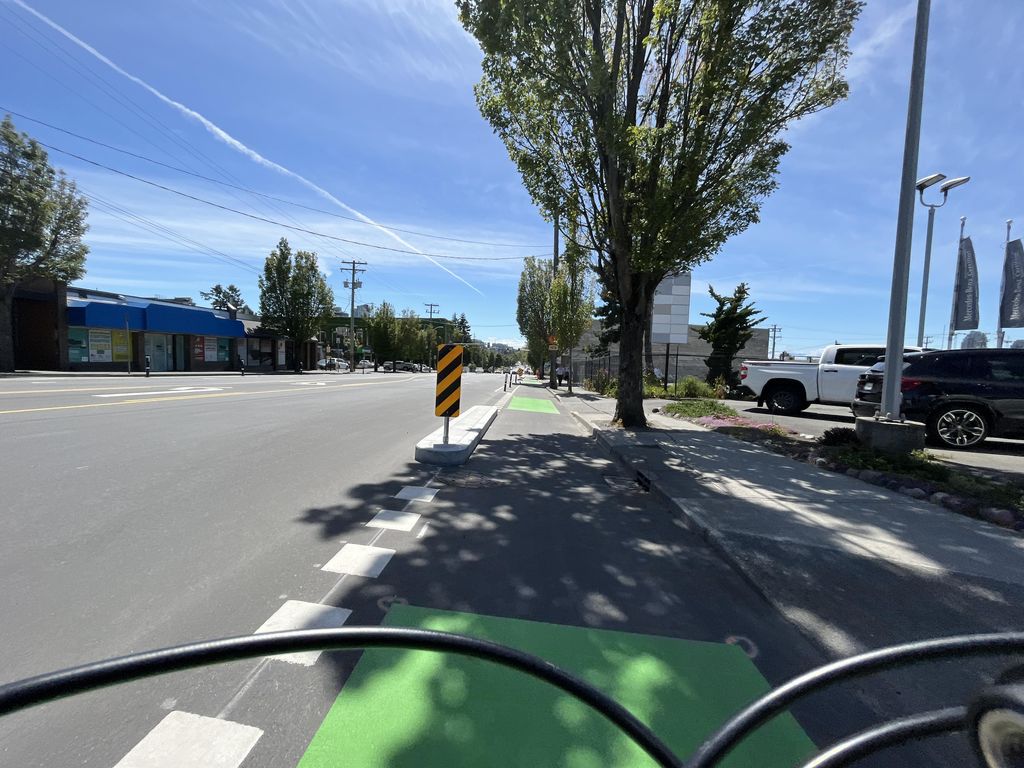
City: victoria